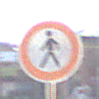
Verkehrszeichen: VerbotFussgaenger
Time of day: MorningAfternoon
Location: Outdoor (Special)
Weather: PartlyCloudy
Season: NotSpecified
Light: Natural